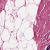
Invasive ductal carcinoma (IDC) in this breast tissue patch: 0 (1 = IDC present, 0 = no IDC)